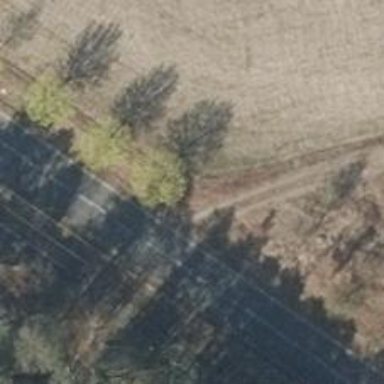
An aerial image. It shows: Row of trees in natural setting.